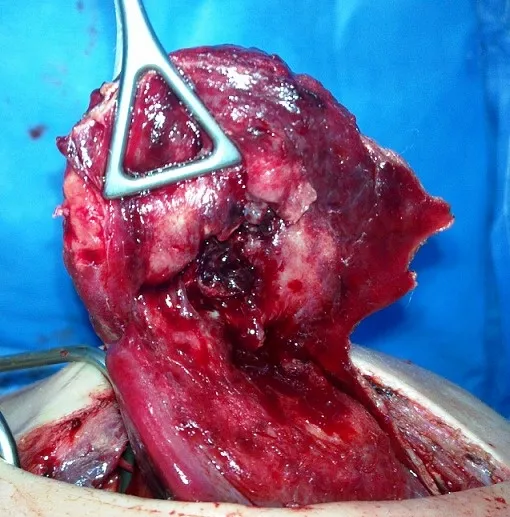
Operative photograph: falciform ligament abscess communicating with liver abscess.
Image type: medical_photograph (other_medical_photograph)